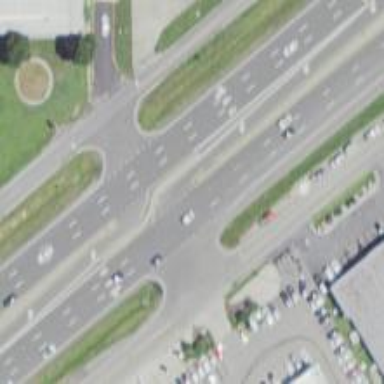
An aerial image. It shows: Trunk link highway.